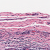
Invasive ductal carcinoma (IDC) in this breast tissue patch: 0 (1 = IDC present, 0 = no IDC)